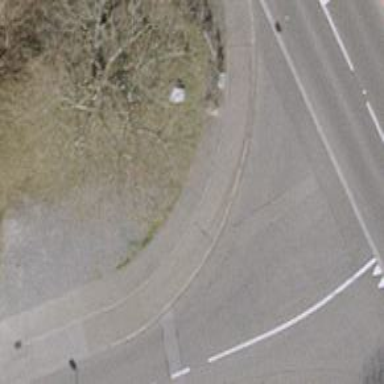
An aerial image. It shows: Sidewalk along the footway.